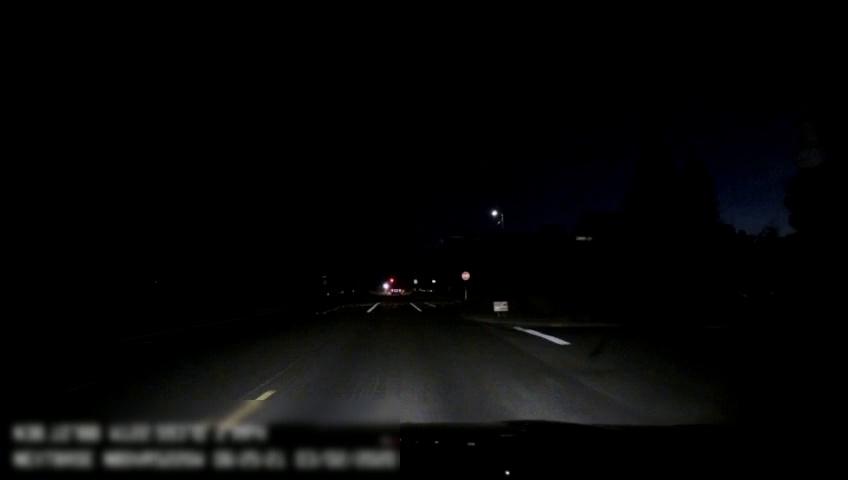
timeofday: Night
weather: Other
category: Drivable Space
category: Vehicles | SUV
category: Lanes | Current Lane
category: Lanes | Alternate Lane
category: Lanes | Current Lane
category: Lanes | Current Lane
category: Lanes | Alternate Lane
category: Traffic | Signs